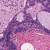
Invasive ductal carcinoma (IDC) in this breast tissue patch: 0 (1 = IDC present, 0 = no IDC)